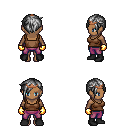
a pixel art fantasy rpg character, female body template, human, dark skin, brown pirate shirt, magenta pants, gray pixie cut hairstyle, bronze tiara, gold gloves, black shoes, four views (front, back, left, right), 2x2 character sprite sheet, small pixel art, hard edges, no anti-aliasing